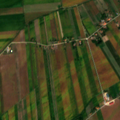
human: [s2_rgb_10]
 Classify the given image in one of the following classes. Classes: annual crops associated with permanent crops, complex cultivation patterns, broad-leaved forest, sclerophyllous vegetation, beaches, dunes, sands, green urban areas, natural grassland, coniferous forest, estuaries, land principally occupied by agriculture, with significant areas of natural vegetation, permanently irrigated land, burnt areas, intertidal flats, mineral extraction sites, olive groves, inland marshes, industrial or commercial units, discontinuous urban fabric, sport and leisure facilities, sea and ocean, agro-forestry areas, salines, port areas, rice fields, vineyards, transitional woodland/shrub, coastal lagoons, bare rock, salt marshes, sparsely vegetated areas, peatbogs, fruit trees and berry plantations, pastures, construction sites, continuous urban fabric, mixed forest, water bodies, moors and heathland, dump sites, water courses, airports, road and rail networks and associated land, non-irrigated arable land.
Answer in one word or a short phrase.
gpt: non-irrigated arable land, complex cultivation patterns